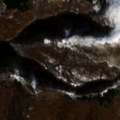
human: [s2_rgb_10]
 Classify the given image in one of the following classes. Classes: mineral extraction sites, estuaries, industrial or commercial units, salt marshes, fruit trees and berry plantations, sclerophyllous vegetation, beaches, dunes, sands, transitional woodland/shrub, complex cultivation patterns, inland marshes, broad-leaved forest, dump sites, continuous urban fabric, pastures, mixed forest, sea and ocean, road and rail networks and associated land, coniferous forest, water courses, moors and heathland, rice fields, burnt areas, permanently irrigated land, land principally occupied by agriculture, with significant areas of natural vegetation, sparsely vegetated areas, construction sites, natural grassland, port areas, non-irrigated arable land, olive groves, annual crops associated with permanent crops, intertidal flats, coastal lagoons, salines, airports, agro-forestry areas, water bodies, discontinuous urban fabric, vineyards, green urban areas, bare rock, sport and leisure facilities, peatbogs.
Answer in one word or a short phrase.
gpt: broad-leaved forest, natural grassland, transitional woodland/shrub